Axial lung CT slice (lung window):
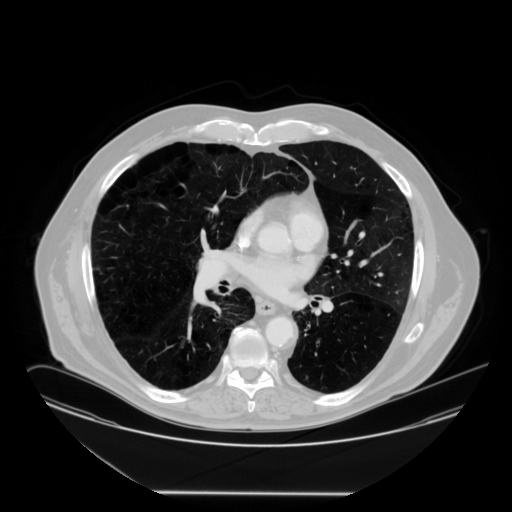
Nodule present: no